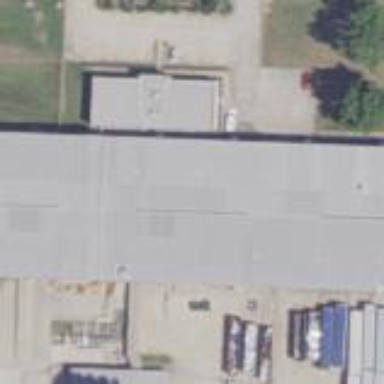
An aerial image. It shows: Industrial building.